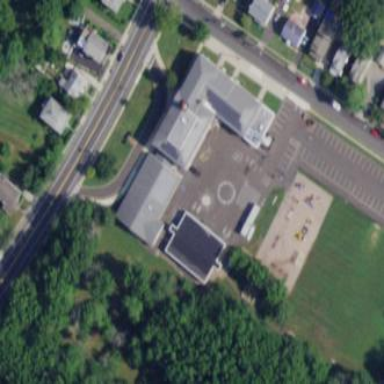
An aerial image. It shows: School.